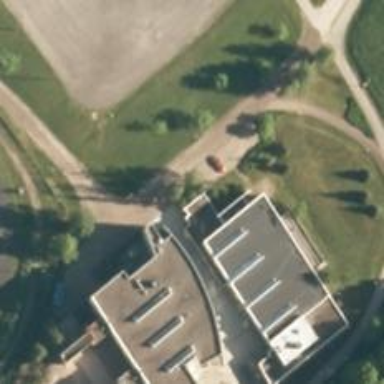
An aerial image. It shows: School building.